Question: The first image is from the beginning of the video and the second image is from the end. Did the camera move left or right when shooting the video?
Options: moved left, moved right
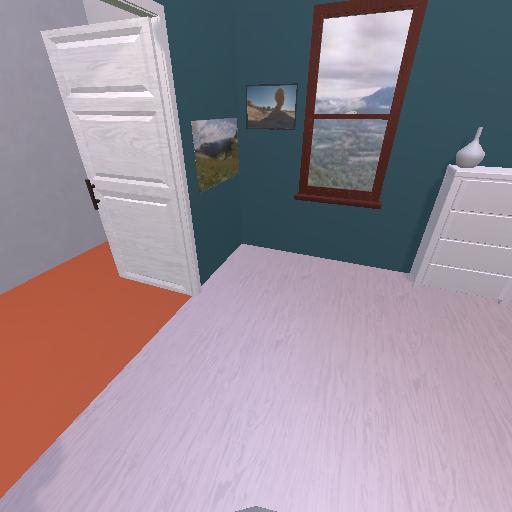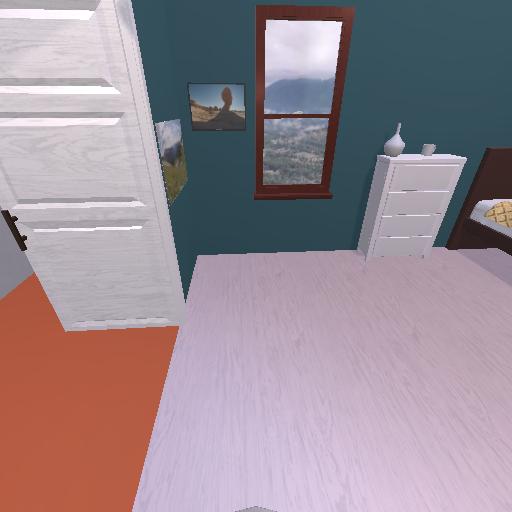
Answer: moved left